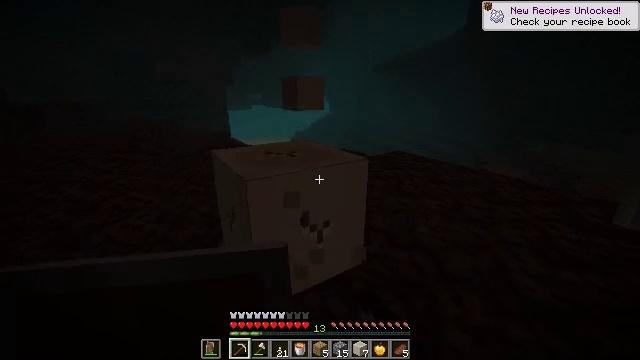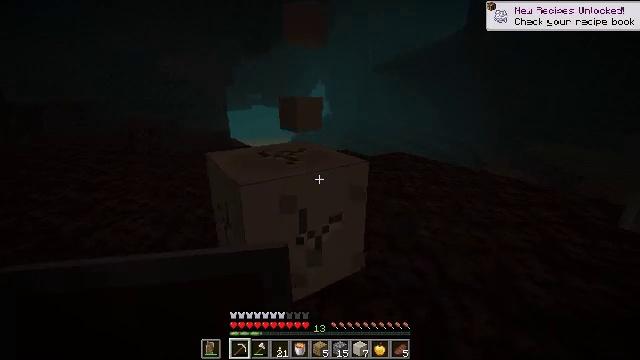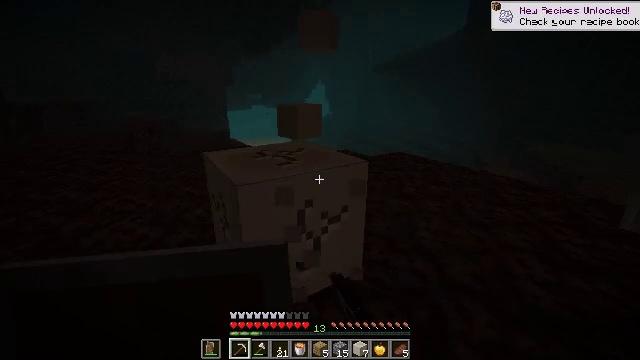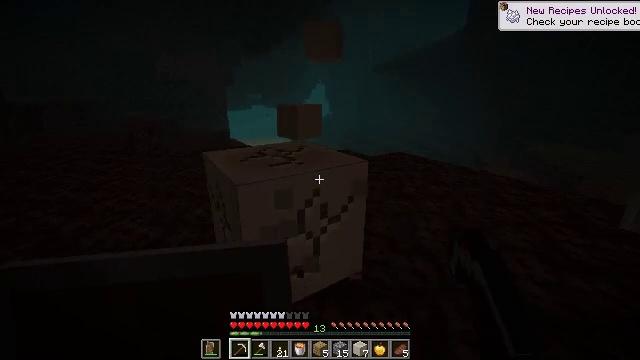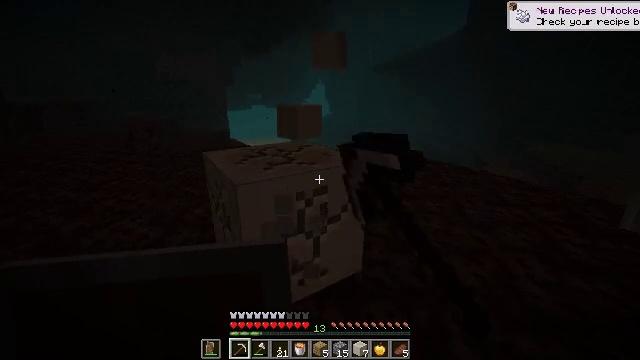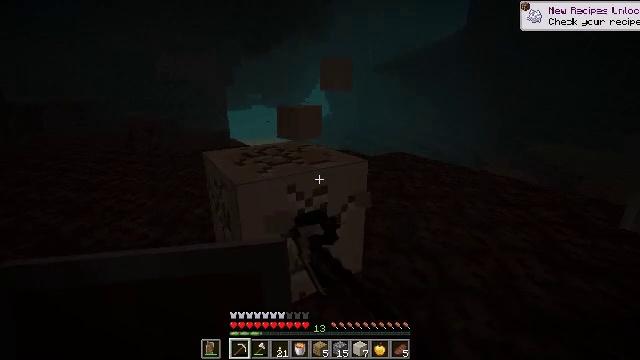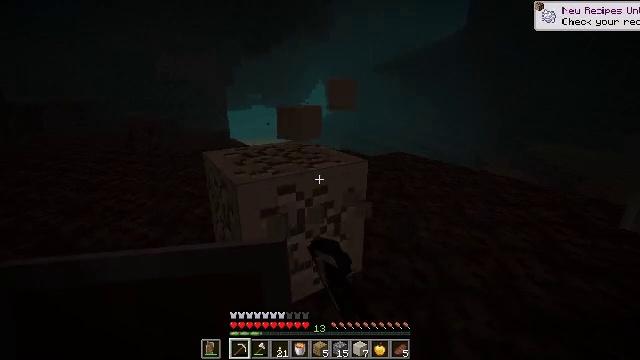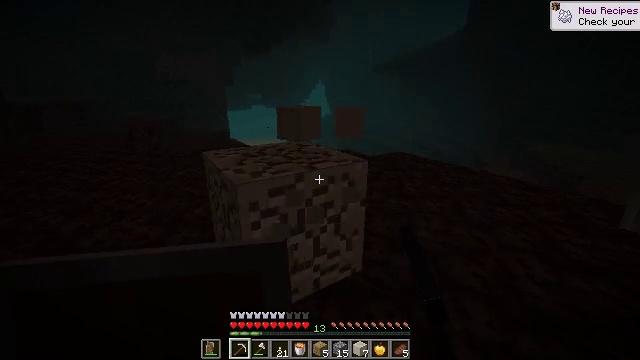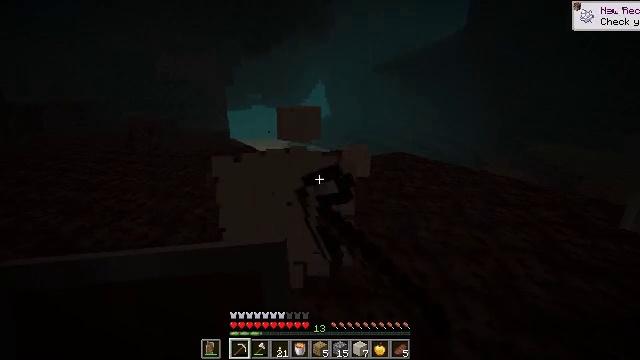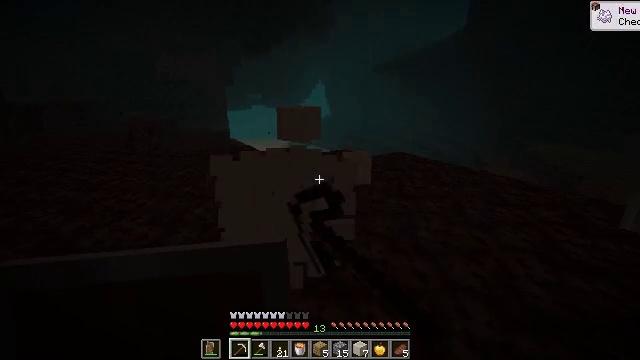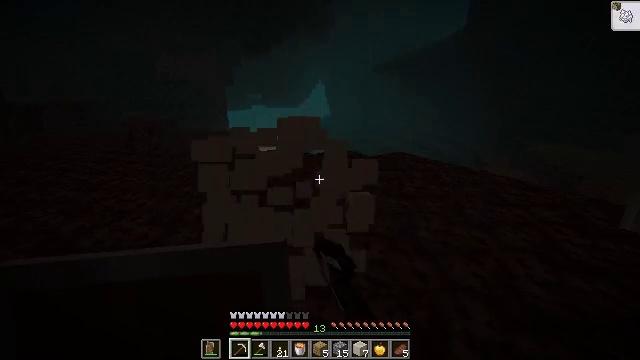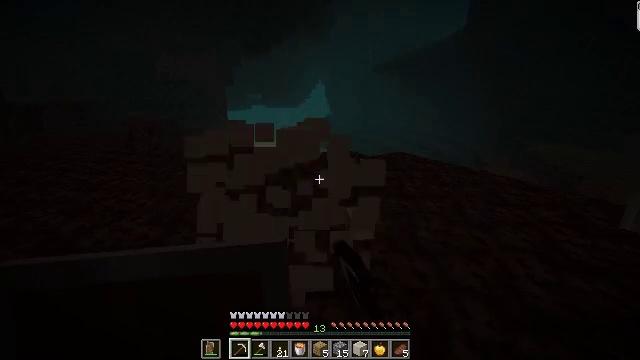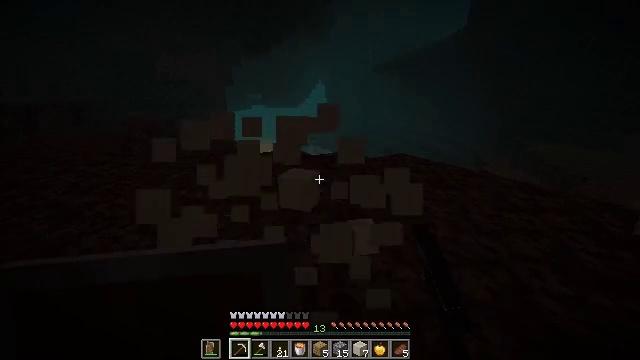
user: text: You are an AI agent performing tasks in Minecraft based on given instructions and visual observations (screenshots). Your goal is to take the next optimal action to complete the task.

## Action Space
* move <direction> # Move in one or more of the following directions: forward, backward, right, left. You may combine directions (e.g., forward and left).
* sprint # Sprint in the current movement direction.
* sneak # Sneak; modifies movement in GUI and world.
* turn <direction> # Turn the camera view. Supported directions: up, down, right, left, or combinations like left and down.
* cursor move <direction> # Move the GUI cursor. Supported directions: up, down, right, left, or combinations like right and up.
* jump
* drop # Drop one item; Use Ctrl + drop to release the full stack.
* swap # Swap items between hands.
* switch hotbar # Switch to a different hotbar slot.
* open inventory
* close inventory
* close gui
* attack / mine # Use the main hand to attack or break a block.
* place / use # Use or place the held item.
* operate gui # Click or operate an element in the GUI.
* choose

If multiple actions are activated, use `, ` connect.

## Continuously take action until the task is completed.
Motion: motion action
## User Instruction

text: Gather bone block for bone meal.
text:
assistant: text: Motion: attack / mine
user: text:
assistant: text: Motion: attack / mine
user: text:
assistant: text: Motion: attack / mine
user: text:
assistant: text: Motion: attack / mine
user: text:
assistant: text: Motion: attack / mine
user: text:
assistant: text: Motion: attack / mine
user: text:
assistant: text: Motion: attack / mine
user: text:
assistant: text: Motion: attack / mine
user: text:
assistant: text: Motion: attack / mine
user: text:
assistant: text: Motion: attack / mine
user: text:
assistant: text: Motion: move forward, attack / mine
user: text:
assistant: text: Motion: move forward, attack / mine
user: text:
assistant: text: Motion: attack / mine